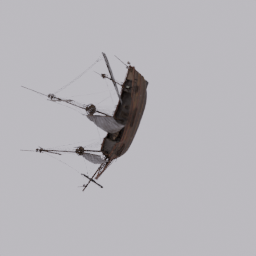
Label: mechanical